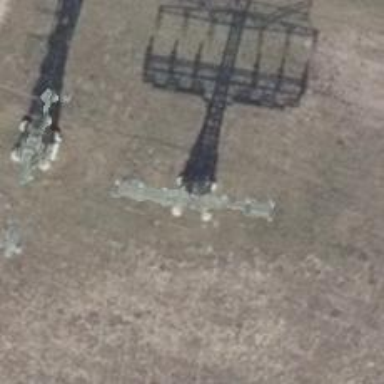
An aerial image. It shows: Power tower.